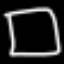
Label: square